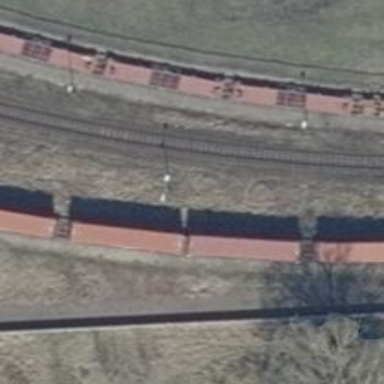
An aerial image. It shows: Railway spur service.